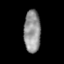
Tissue: prostate
Cell type: Epithelial cells
Senescence score: 0.2812
Nuclear area (px): 691
Mean DAPI intensity: 145.664